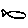
Label: fish